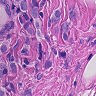
Metastatic tissue present: yes